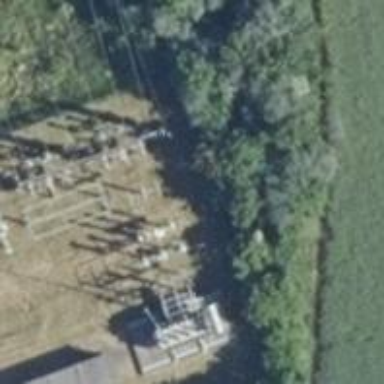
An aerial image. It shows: Switch for power supply.